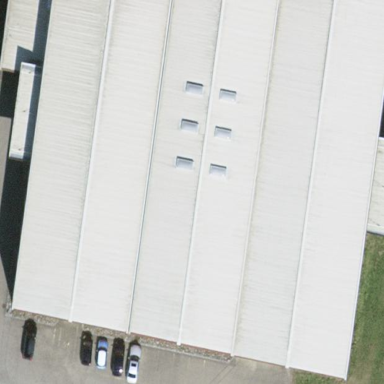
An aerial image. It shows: Warehouse.